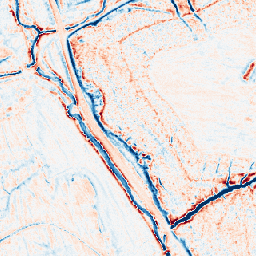
Category: edge_preserving
Decomposition family: anisotropic_diffusion
Decomposition parameters: iterations: 50
kappa: 50
gamma: 0.05
Upsampling method: nearest
Upsampling parameters: scale: 8
Upsampling scale: 8